四年级 · 立体几何学
只要两个物体不同, 在每个面看到的图形一定不相同。(）

16 ._

从前面和上面看到的形状都是一样的。(）
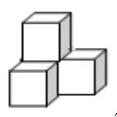
答案: 解$\times$

【分析】利用列举法进行说明：圆柱和球都可以看到圆的面, 所以说两个物体不同, 在每个面看到的图形可能相同，也可能不同。

【详解】圆柱和球是两个不同的物体，都可以看到圆的面，所以判断错误。

【点睛】本题是考查从不同方向观察物体和几何图形, 关键是掌握几何图形的特征做题。